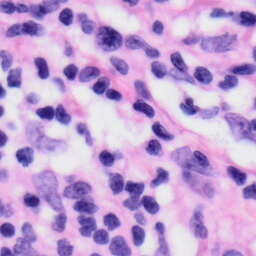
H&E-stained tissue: Skin